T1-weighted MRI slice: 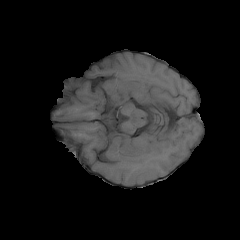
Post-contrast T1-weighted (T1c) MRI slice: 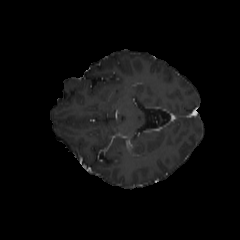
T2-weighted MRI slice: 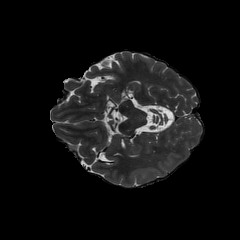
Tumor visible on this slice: no